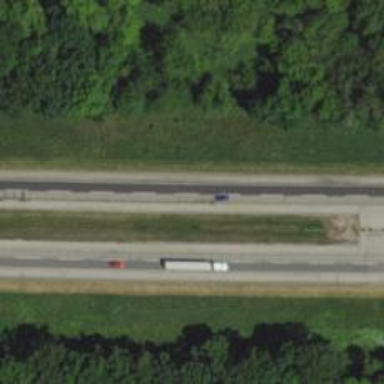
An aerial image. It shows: Motorway.